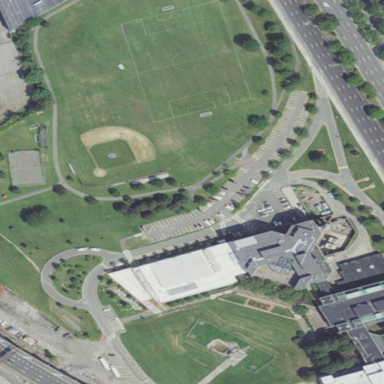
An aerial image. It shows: College.